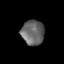
Tissue: prostate
Cell type: Fibroblasts
Senescence score: 0.7196
Nuclear area (px): 562
Mean DAPI intensity: 101.614